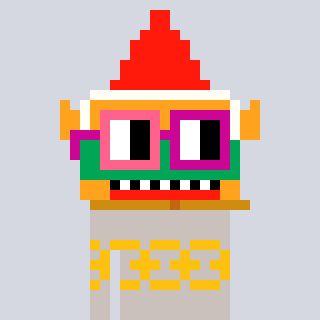
a pixel art character with square pink and red glasses, a gnome-shaped head and a foggrey-colored body on a cool background